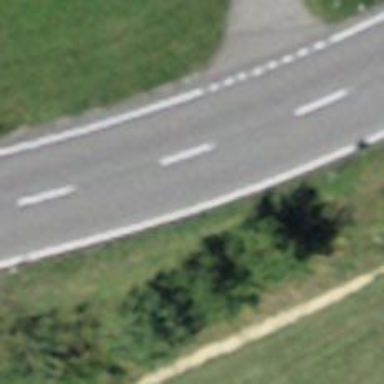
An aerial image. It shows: Secondary road with asphalt surface and no sidewalk.